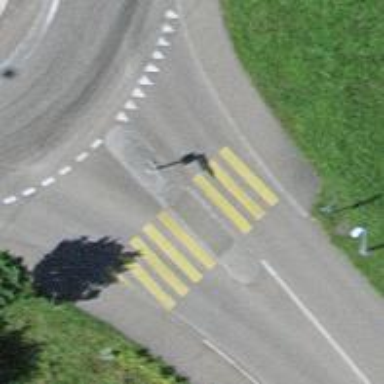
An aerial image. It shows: Uncontrolled crossing with zebra marking and island.